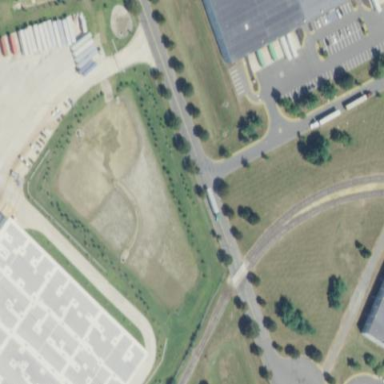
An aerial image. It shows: Grass basin used for detention purposes.